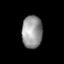
Tissue: lung
Cell type: Myeloid cells
Senescence score: 0.5429
Nuclear area (px): 652
Mean DAPI intensity: 150.811